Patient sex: M
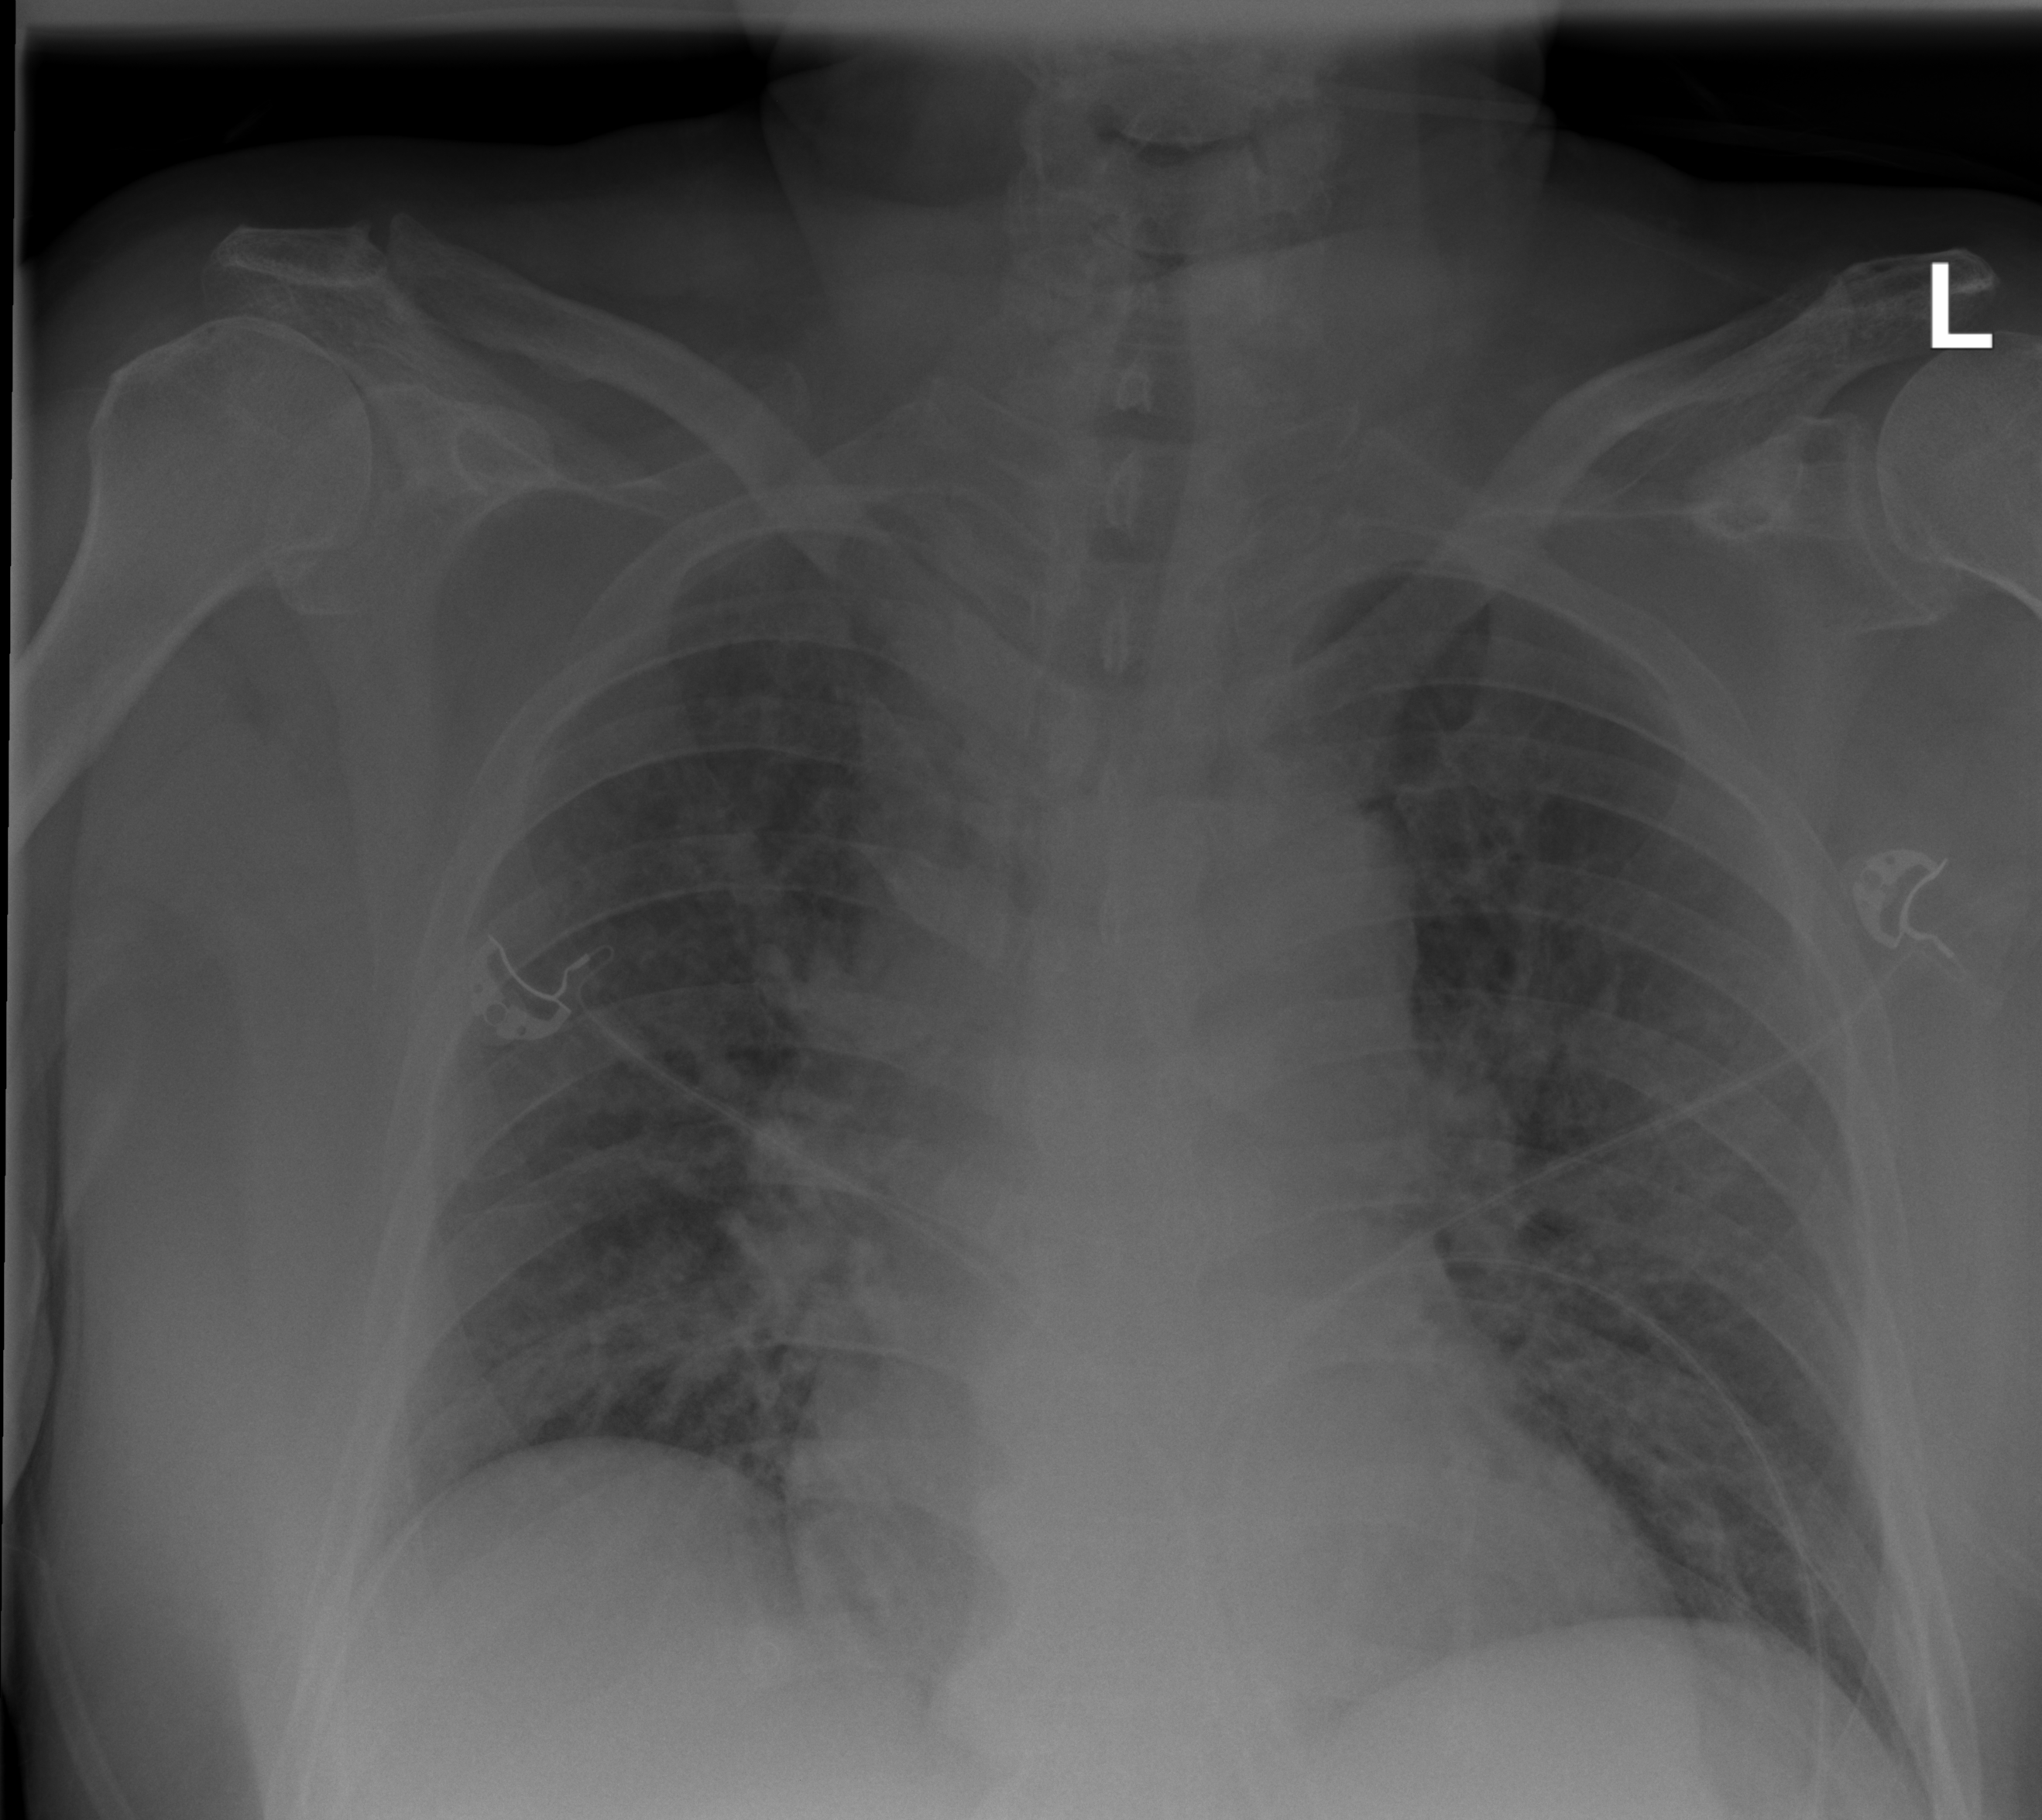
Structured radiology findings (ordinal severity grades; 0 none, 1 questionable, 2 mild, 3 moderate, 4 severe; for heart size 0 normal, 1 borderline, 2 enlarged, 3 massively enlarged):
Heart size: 1
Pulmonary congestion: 3
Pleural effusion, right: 0
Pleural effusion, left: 0
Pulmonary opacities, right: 3
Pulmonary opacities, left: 2
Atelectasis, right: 2
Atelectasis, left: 2